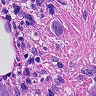
Metastatic tissue present: yes